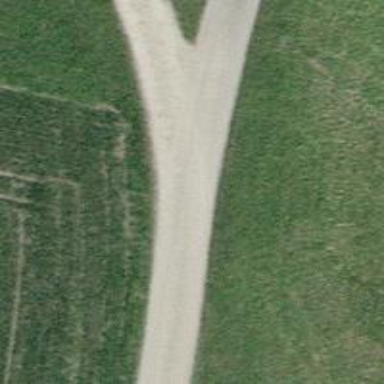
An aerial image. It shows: Asphalt track with grade1 quality. It is designed for agricultural vehicles.